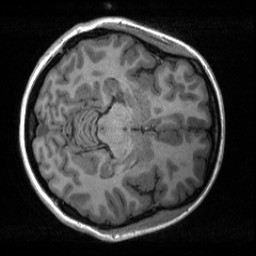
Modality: T1w
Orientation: axial
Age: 23
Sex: female
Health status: healthy
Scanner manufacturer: siemens
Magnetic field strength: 3 T
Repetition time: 2 s
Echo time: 0.00232 s